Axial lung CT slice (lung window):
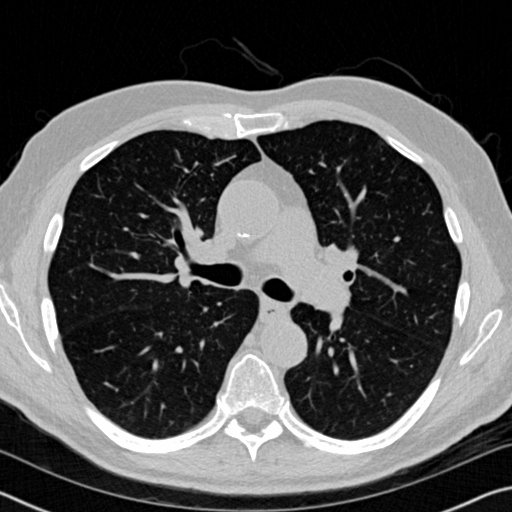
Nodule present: no